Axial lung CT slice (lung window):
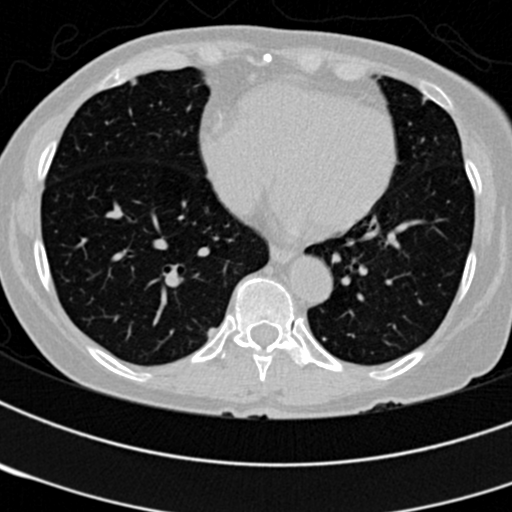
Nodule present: no